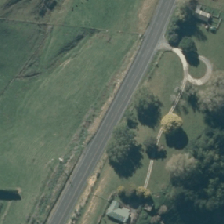
Land cover: broadleaved_indigenous_hardwood